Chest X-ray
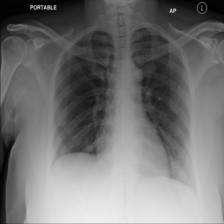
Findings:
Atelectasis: negative
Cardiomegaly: negative
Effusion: negative
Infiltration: negative
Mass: negative
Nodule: negative
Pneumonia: negative
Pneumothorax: negative
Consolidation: negative
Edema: negative
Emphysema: negative
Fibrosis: negative
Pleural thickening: negative
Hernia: negative